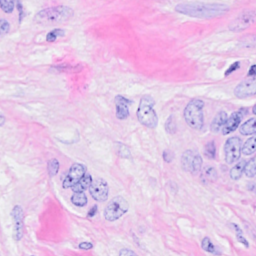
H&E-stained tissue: Breast